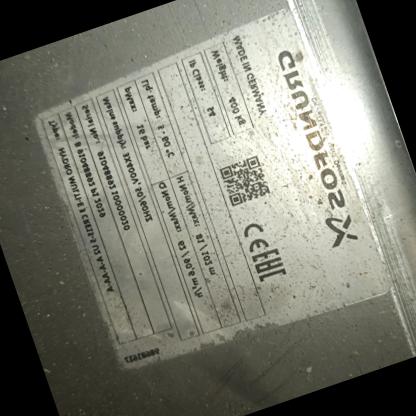
Klasa: tabliczka-znamionowa